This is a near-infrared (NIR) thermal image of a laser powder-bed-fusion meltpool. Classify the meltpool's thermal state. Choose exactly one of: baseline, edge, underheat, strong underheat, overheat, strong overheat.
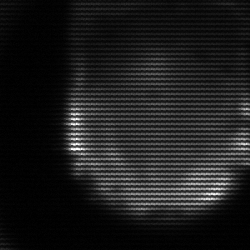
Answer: edge